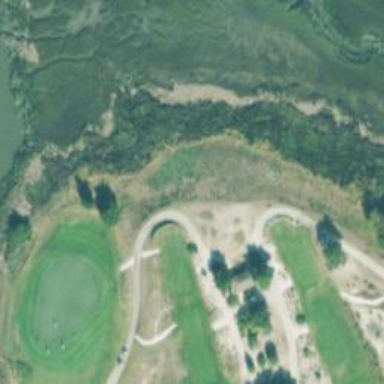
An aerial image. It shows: Path designated for golf carts.